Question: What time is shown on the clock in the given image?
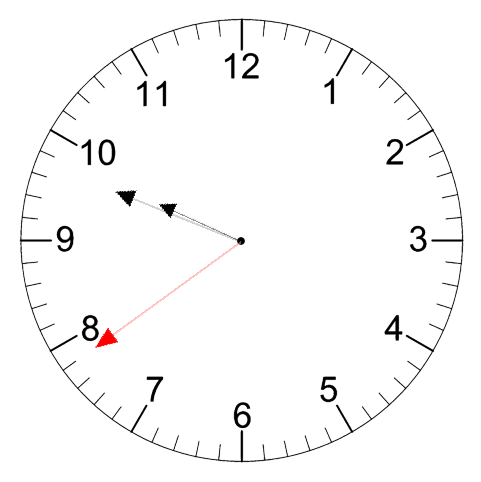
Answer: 09:48:39